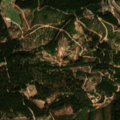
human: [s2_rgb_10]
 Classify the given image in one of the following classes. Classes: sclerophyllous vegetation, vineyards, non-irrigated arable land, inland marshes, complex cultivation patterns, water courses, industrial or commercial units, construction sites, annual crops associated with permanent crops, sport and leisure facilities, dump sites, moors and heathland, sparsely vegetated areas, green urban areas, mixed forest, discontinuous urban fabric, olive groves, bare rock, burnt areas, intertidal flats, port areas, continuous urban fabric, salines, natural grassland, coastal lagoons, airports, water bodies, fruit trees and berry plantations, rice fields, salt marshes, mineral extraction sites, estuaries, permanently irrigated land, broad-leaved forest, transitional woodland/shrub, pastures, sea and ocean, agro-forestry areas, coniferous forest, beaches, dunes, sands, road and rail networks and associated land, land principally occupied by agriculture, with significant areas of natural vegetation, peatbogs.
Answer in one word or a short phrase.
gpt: coniferous forest, transitional woodland/shrub, water bodies